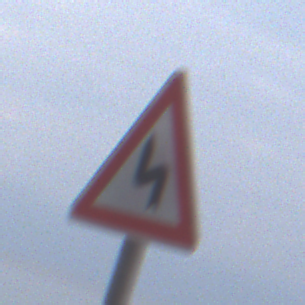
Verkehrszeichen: DoppelkurveZunaechstLinks
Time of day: MorningAfternoon
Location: Outdoor (Nature)
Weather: Overcast
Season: NotSpecified
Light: Natural